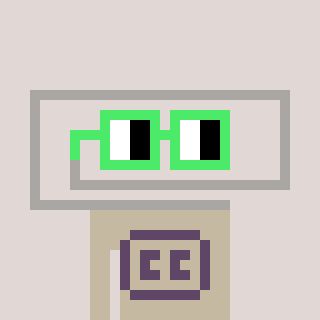
a pixel art character with square light green glasses, a paperclip-shaped head and a bege-colored body on a warm background